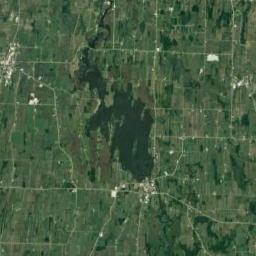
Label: lake